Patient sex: F
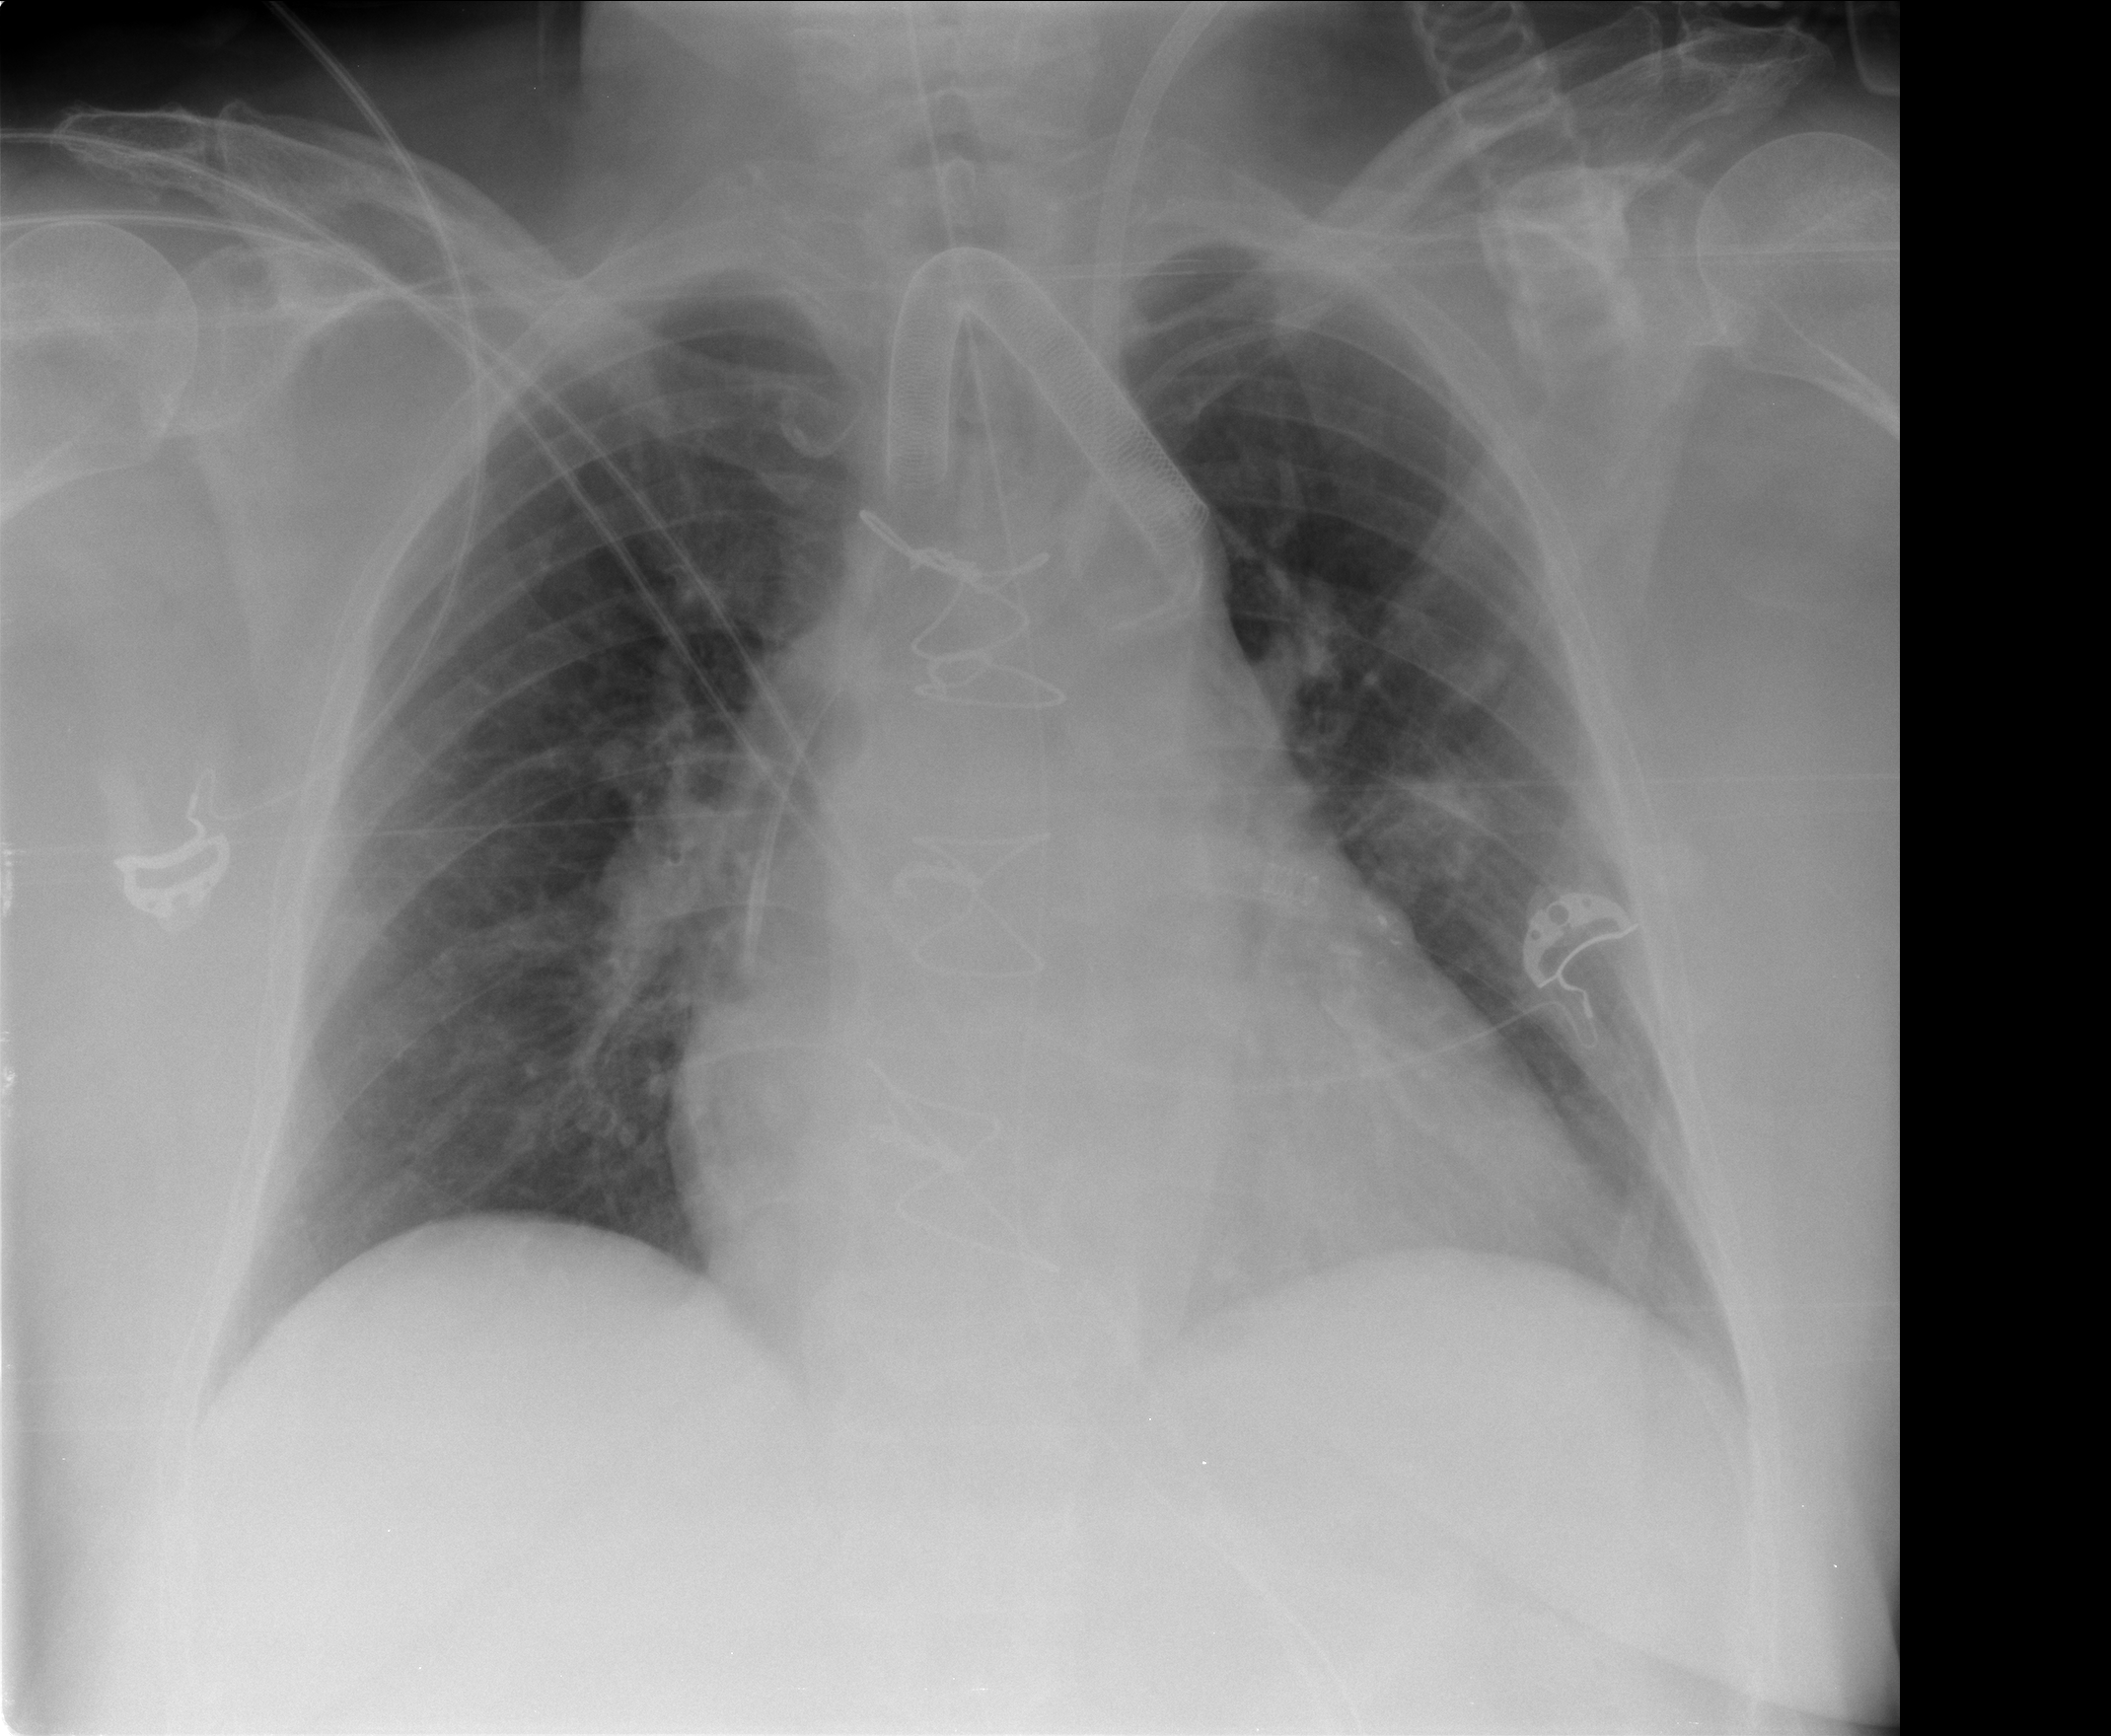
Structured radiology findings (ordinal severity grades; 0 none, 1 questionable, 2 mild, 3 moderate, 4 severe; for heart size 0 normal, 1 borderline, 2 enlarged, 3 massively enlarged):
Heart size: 2
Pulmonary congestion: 0
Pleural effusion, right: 0
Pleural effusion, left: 1
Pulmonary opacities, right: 0
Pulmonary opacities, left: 1
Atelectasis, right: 0
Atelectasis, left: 0